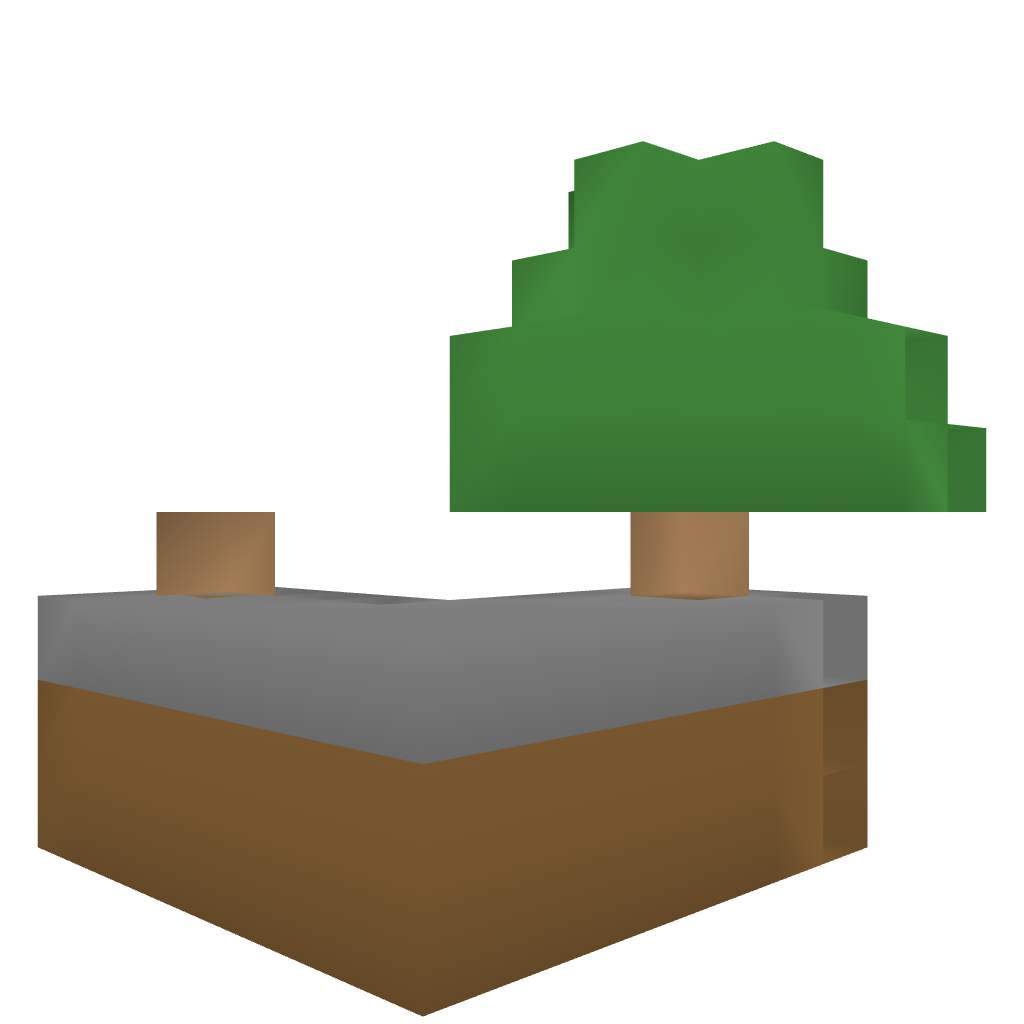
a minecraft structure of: Skyblock (Normal) bad low quality